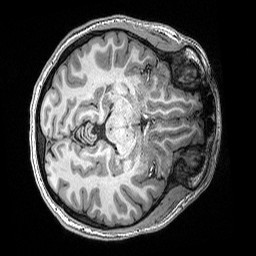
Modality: T1w
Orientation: axial
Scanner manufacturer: siemens
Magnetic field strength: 3 T
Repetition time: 2.53 s
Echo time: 0.0033 s